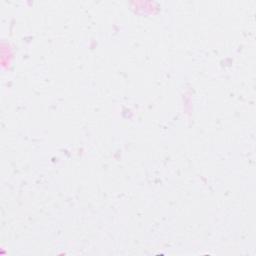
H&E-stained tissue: Breast